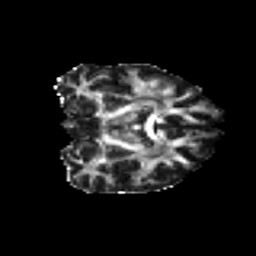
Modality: FA
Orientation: coronal
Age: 43
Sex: female
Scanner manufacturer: ge
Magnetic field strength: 3 T
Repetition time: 7.8 s
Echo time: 0.0608 s